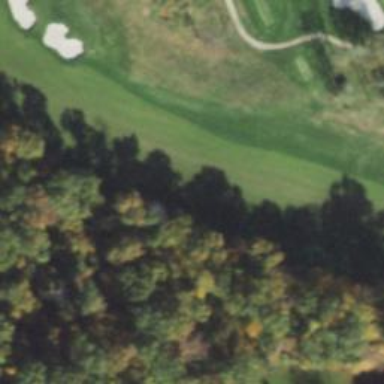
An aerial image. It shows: Golf fairway surrounded by grass.